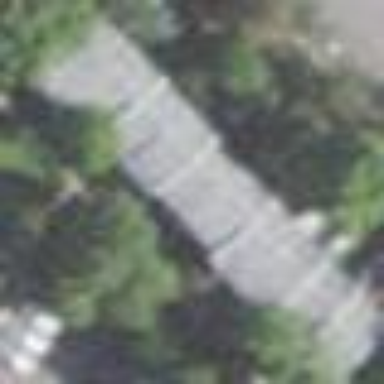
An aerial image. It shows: Terrace building.